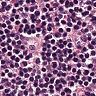
Metastatic tissue present: no